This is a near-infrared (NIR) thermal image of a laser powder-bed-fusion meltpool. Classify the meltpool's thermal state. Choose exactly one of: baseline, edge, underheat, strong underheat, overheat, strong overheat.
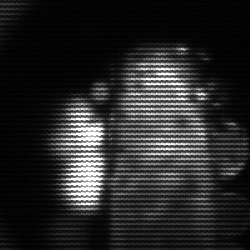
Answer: strong underheat